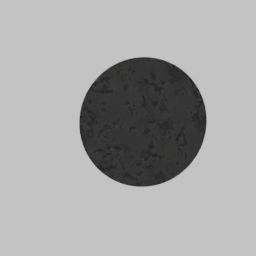
Label: furniture